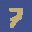
Label: 7